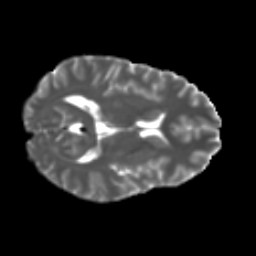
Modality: T2w
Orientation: axial
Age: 26
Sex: male
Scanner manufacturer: ge
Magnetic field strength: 3 T
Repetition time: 7.8 s
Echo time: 0.0608 s